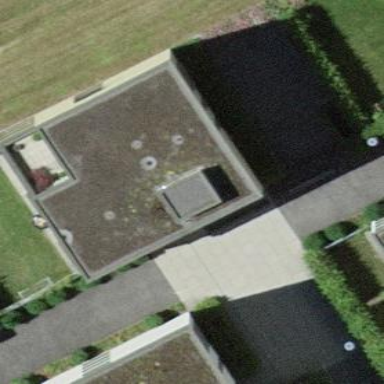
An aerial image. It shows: Apartment building with flat roof.